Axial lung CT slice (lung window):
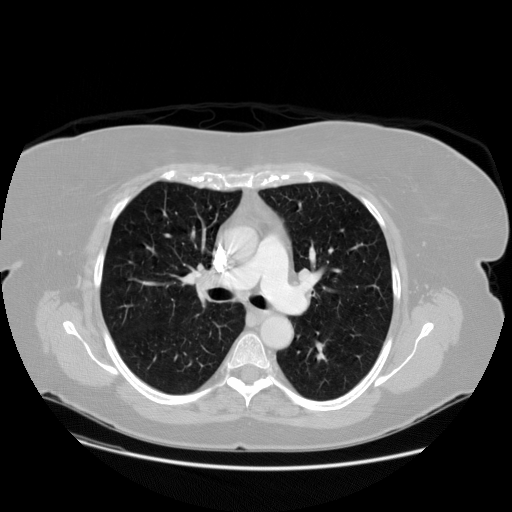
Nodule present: no